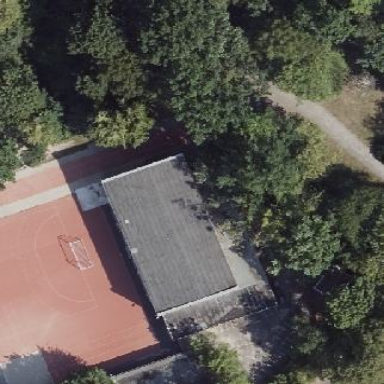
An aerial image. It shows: Flat-roofed sports hall used for various sports activities.